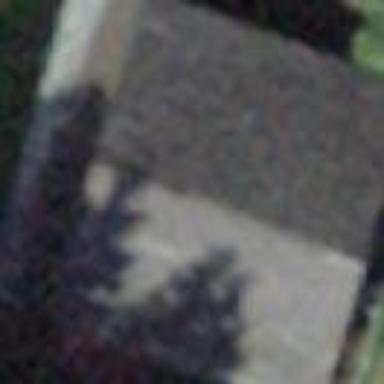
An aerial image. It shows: Barn.